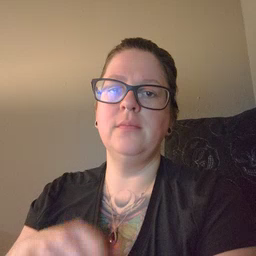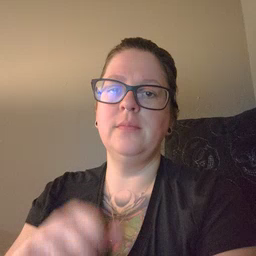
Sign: icecream